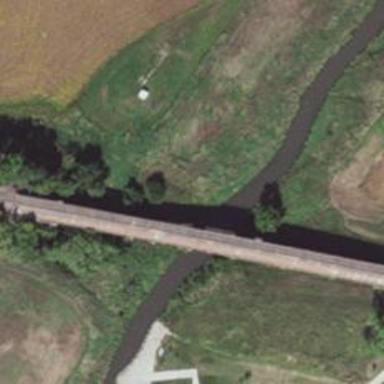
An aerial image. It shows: Railway bridge.